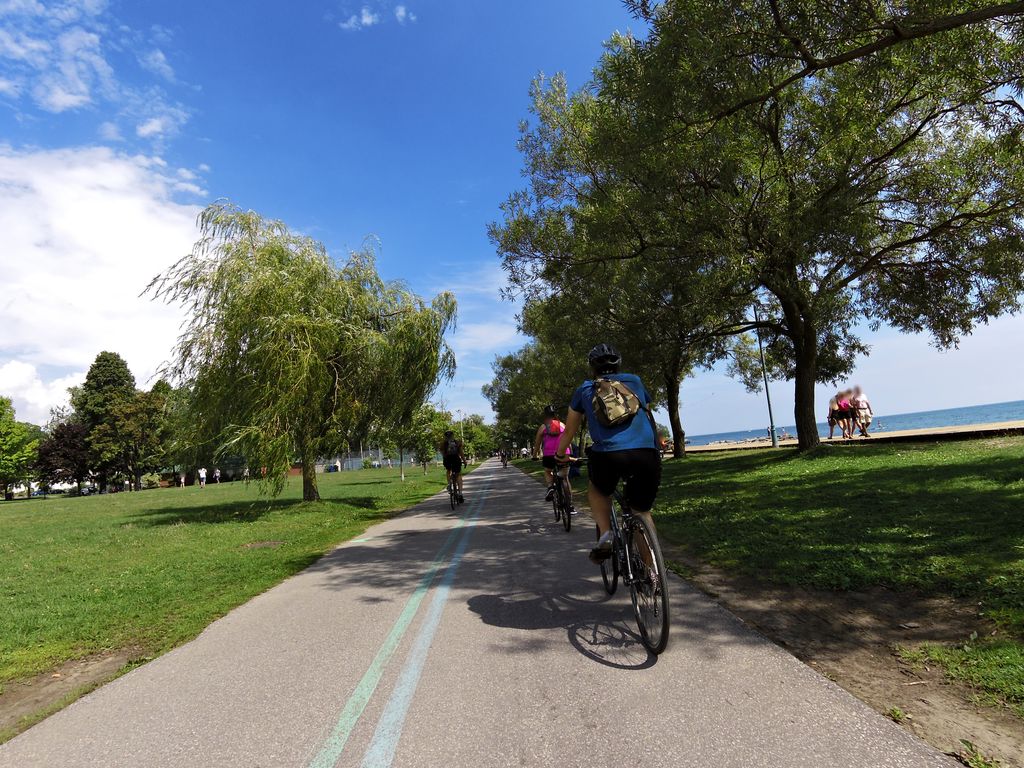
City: toronto